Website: apple
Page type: customer-info-address
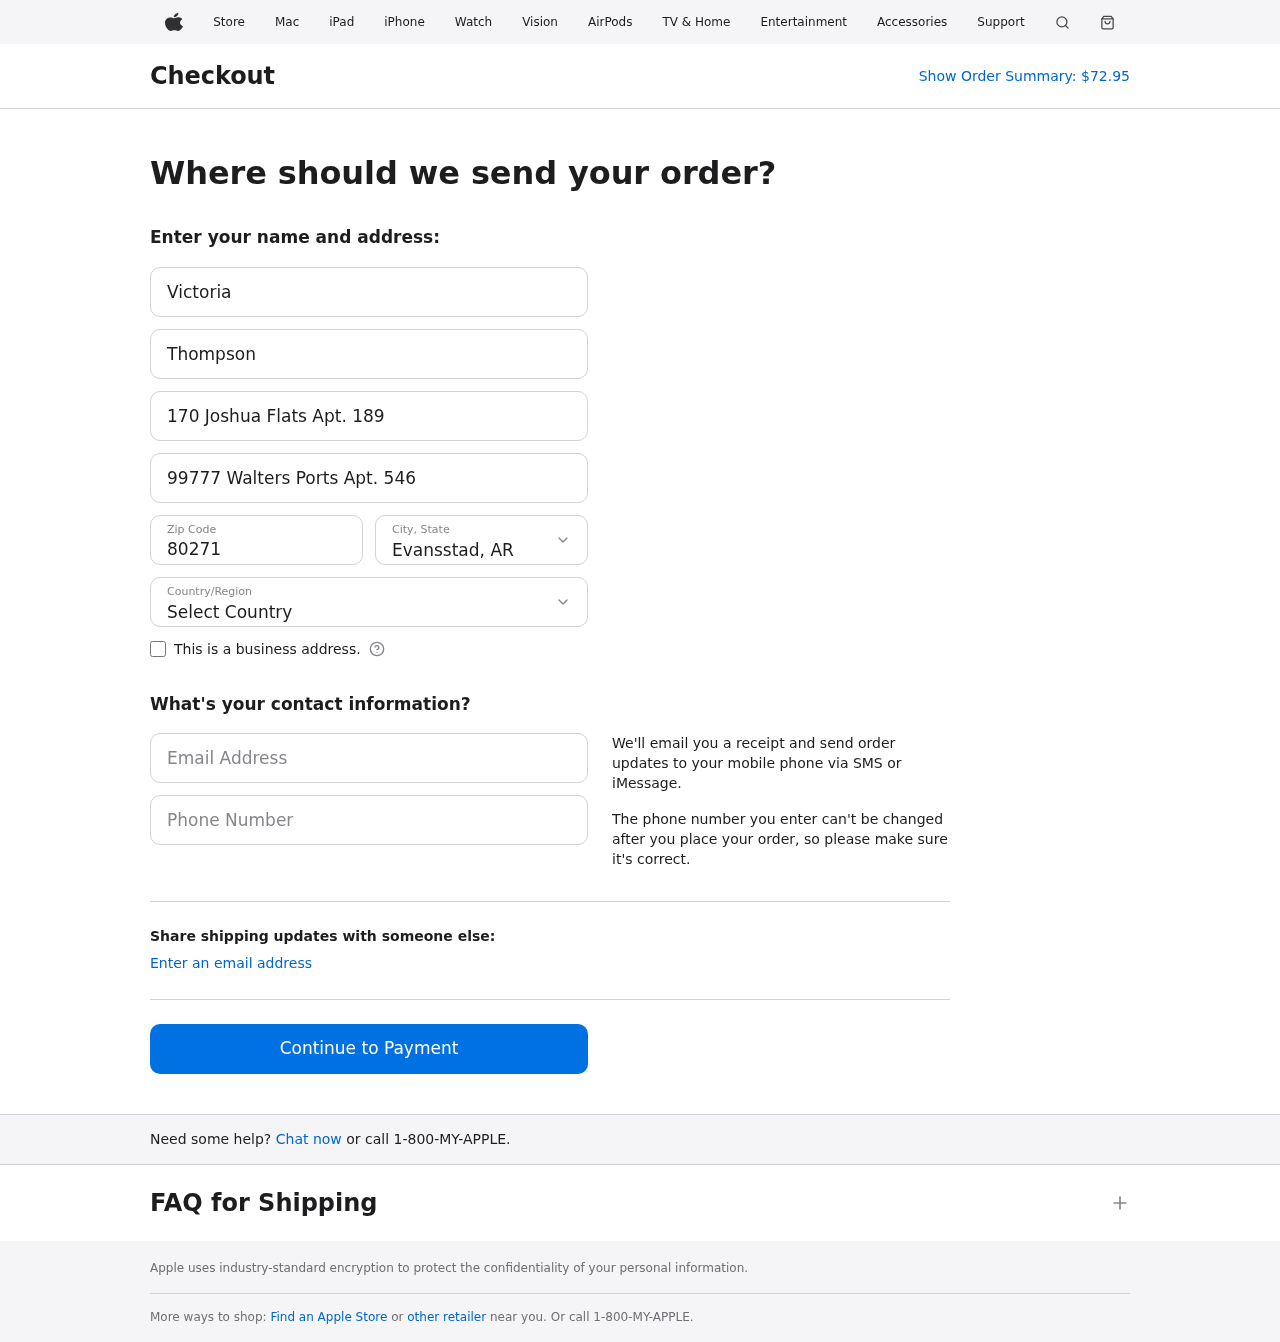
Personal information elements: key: PII_CITY_STATE
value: Evansstad, AR
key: PII_COUNTRY
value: United States
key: PII_EMAIL
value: victoria_thompson@yahoo.com
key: PII_FIRSTNAME
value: Victoria
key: PII_LASTNAME
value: Thompson
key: PII_PHONE
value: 5572074577
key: PII_POSTCODE
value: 80271
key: PII_STREET
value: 170 Joshua Flats Apt. 189
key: PII_STREET2
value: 99777 Walters Ports Apt. 546
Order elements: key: ORDER_TOTAL
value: $72.95